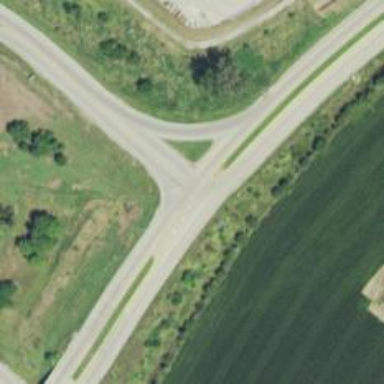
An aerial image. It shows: Primary link highway.